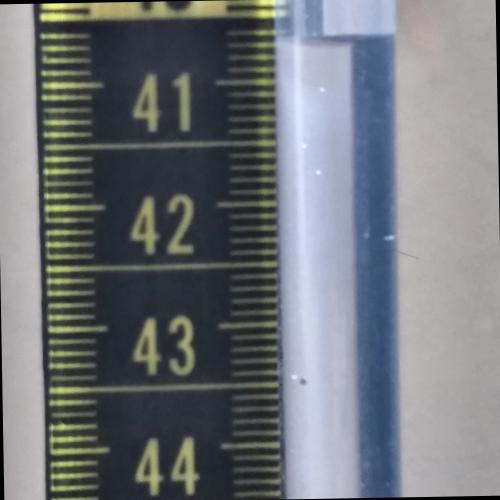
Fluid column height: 40.7 cm